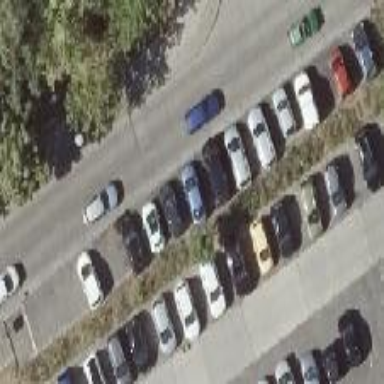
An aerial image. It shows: Street-side residential parking on concrete surface.